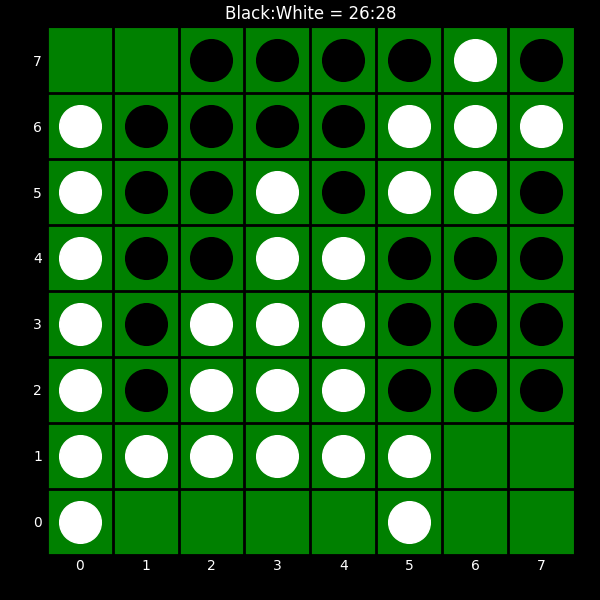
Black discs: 26
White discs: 28